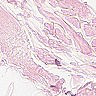
Metastatic tissue present: no